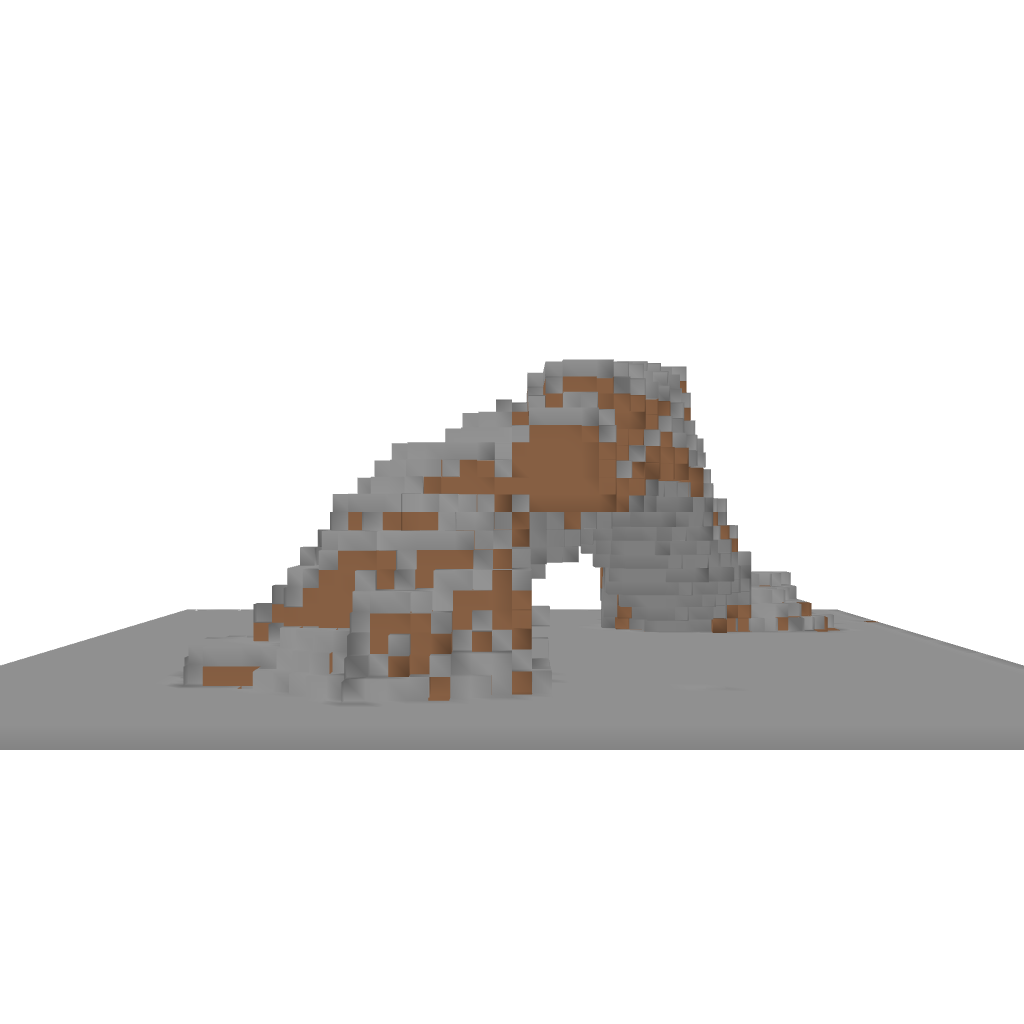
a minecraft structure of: Over Hang